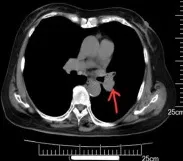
(B) Results of the first bronchoscopy.
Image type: radiology (ct)